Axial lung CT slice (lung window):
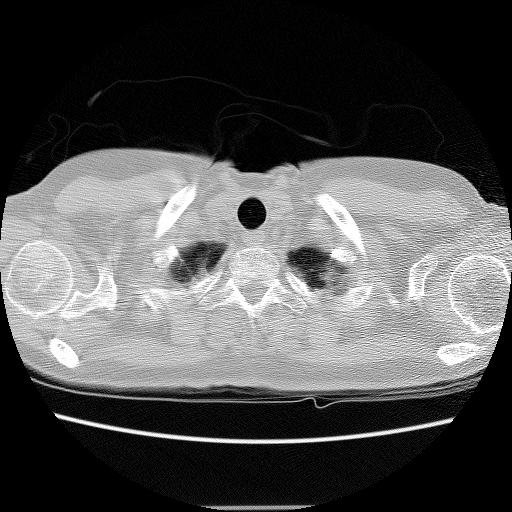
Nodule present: no